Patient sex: M
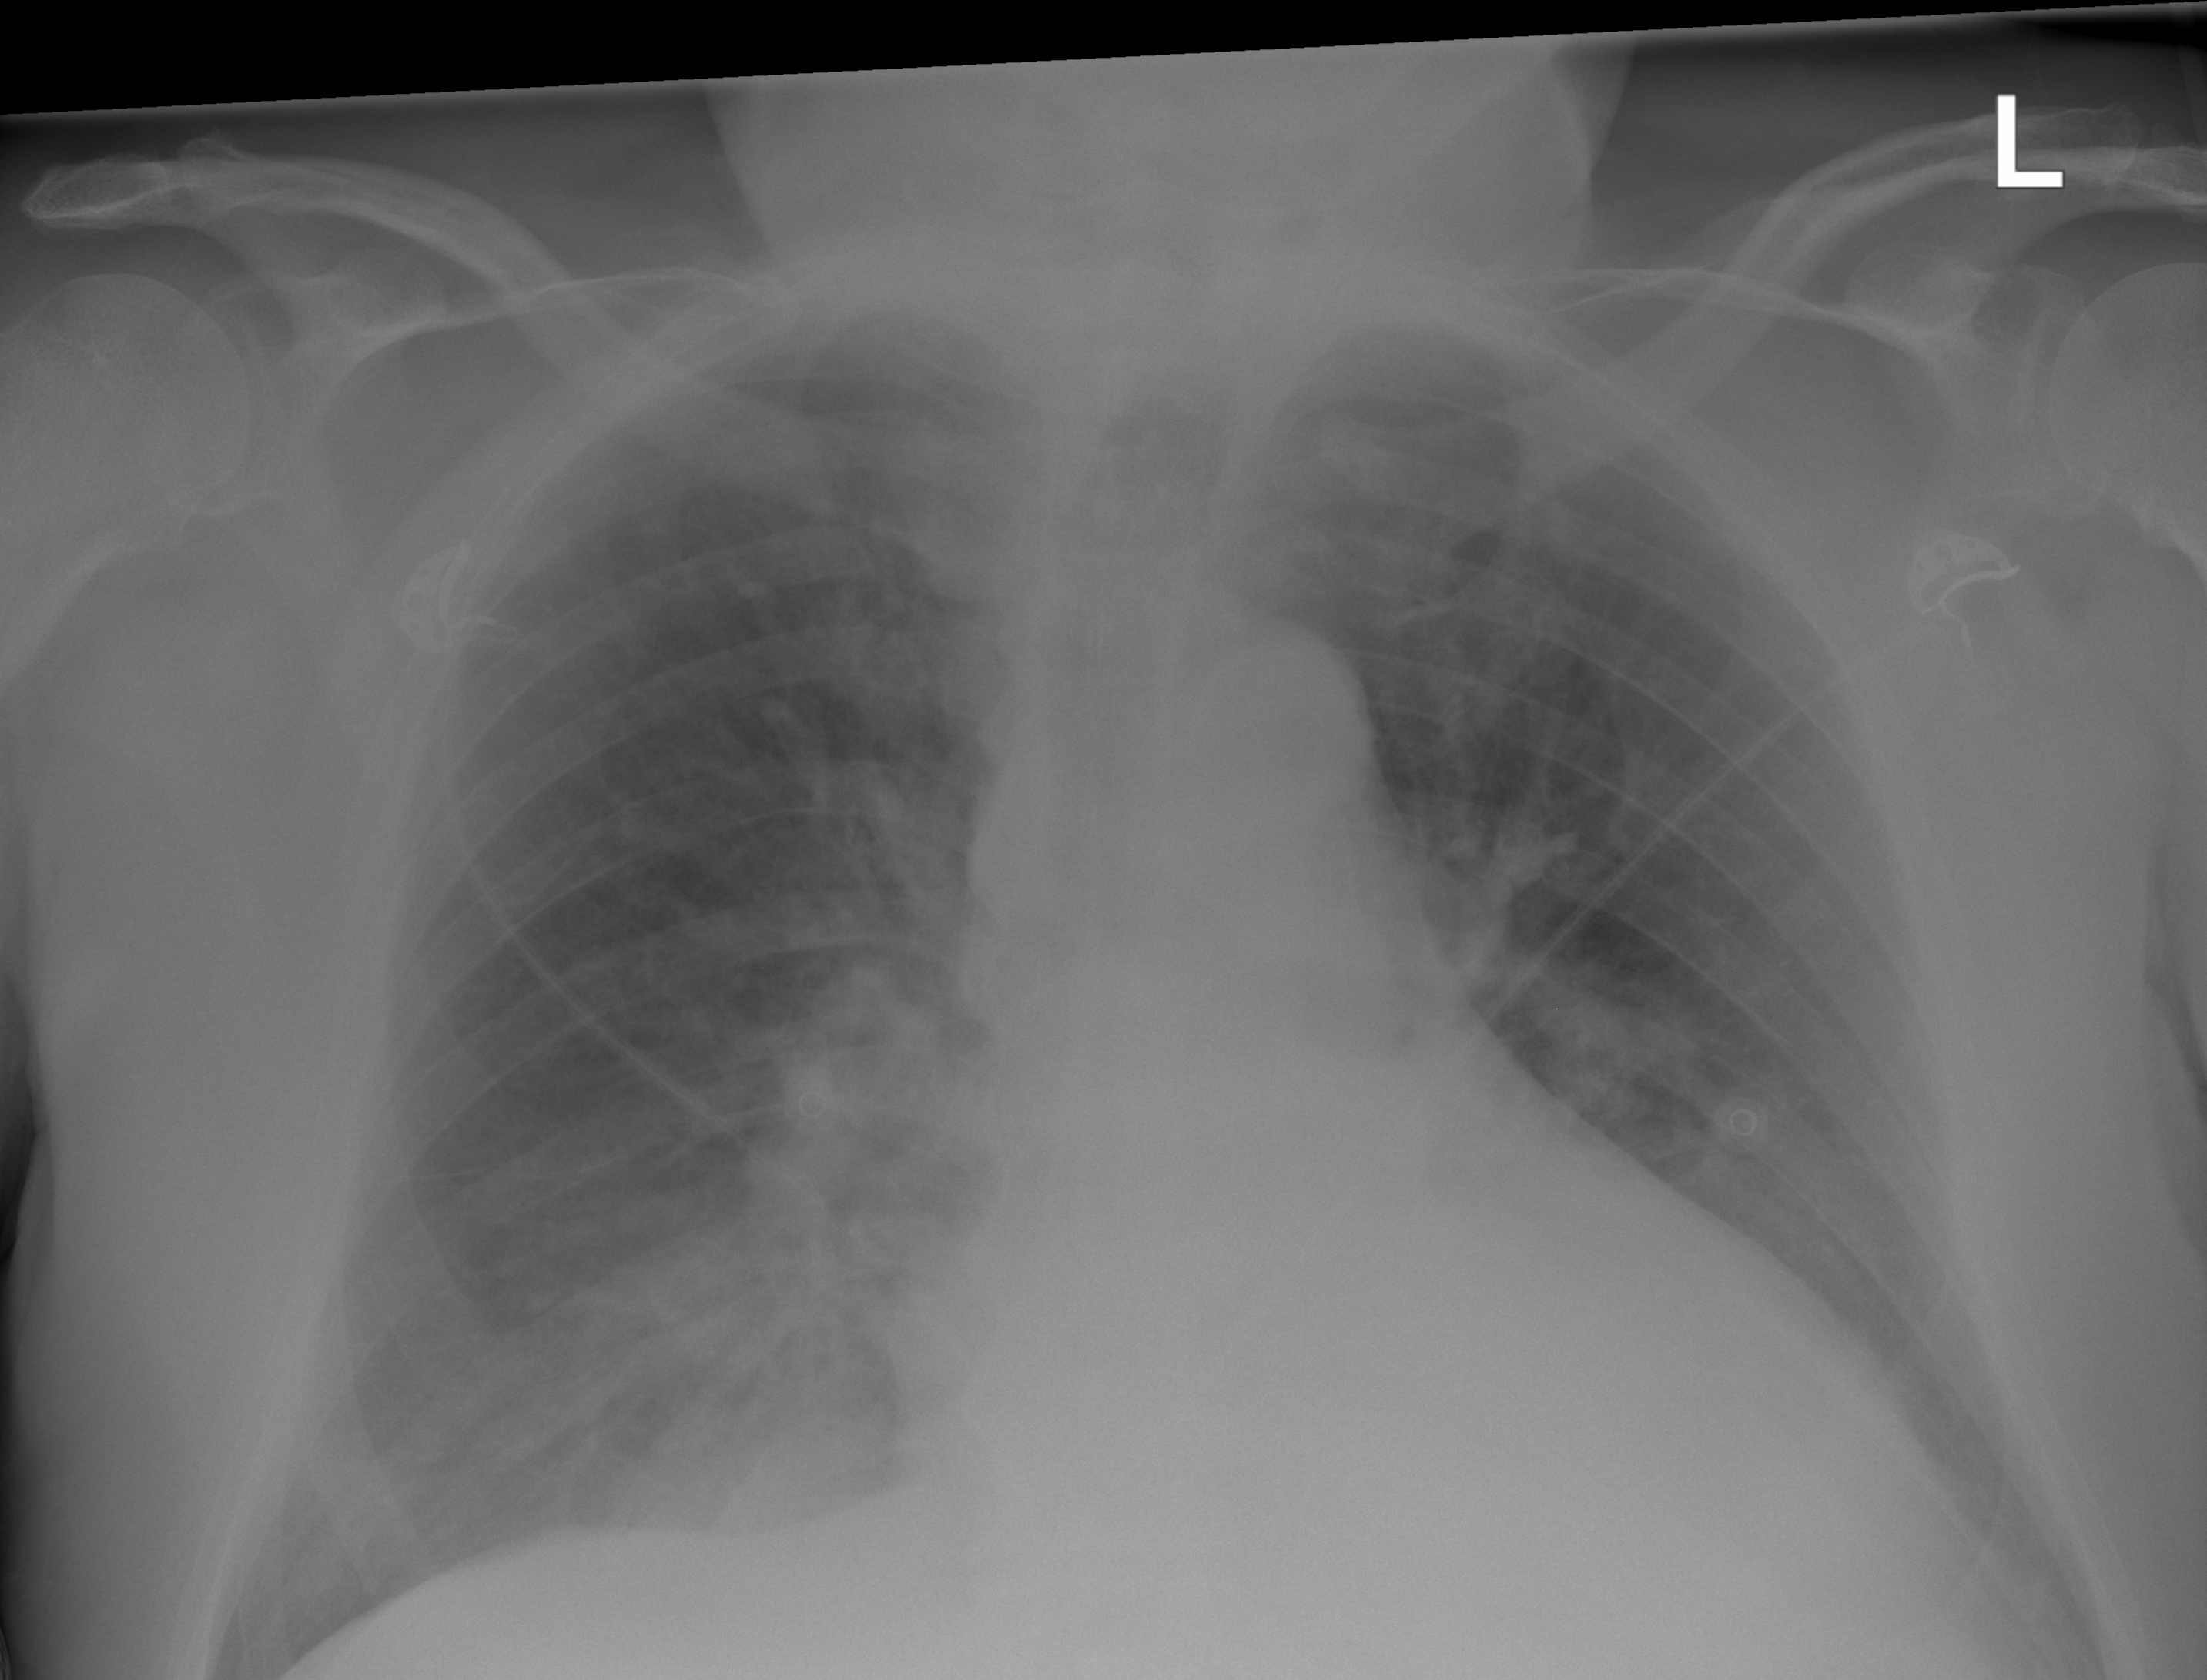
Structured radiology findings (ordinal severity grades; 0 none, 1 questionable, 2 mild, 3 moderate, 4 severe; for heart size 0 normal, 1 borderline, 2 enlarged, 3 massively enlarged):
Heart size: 0
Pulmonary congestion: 0
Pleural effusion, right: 0
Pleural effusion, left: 0
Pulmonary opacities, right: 2
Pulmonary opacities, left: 0
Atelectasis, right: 2
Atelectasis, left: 1